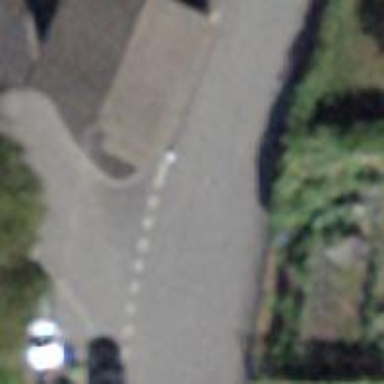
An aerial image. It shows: Road with "give way" sign.